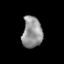
Tissue: prostate
Cell type: T cells
Senescence score: 0.322
Nuclear area (px): 611
Mean DAPI intensity: 146.967